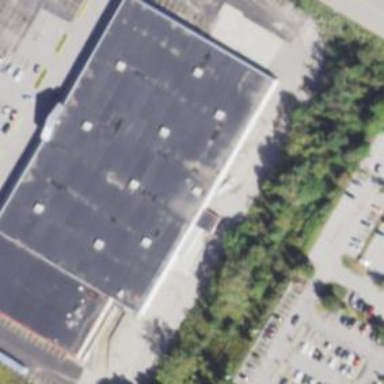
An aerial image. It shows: Retail building.